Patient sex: F
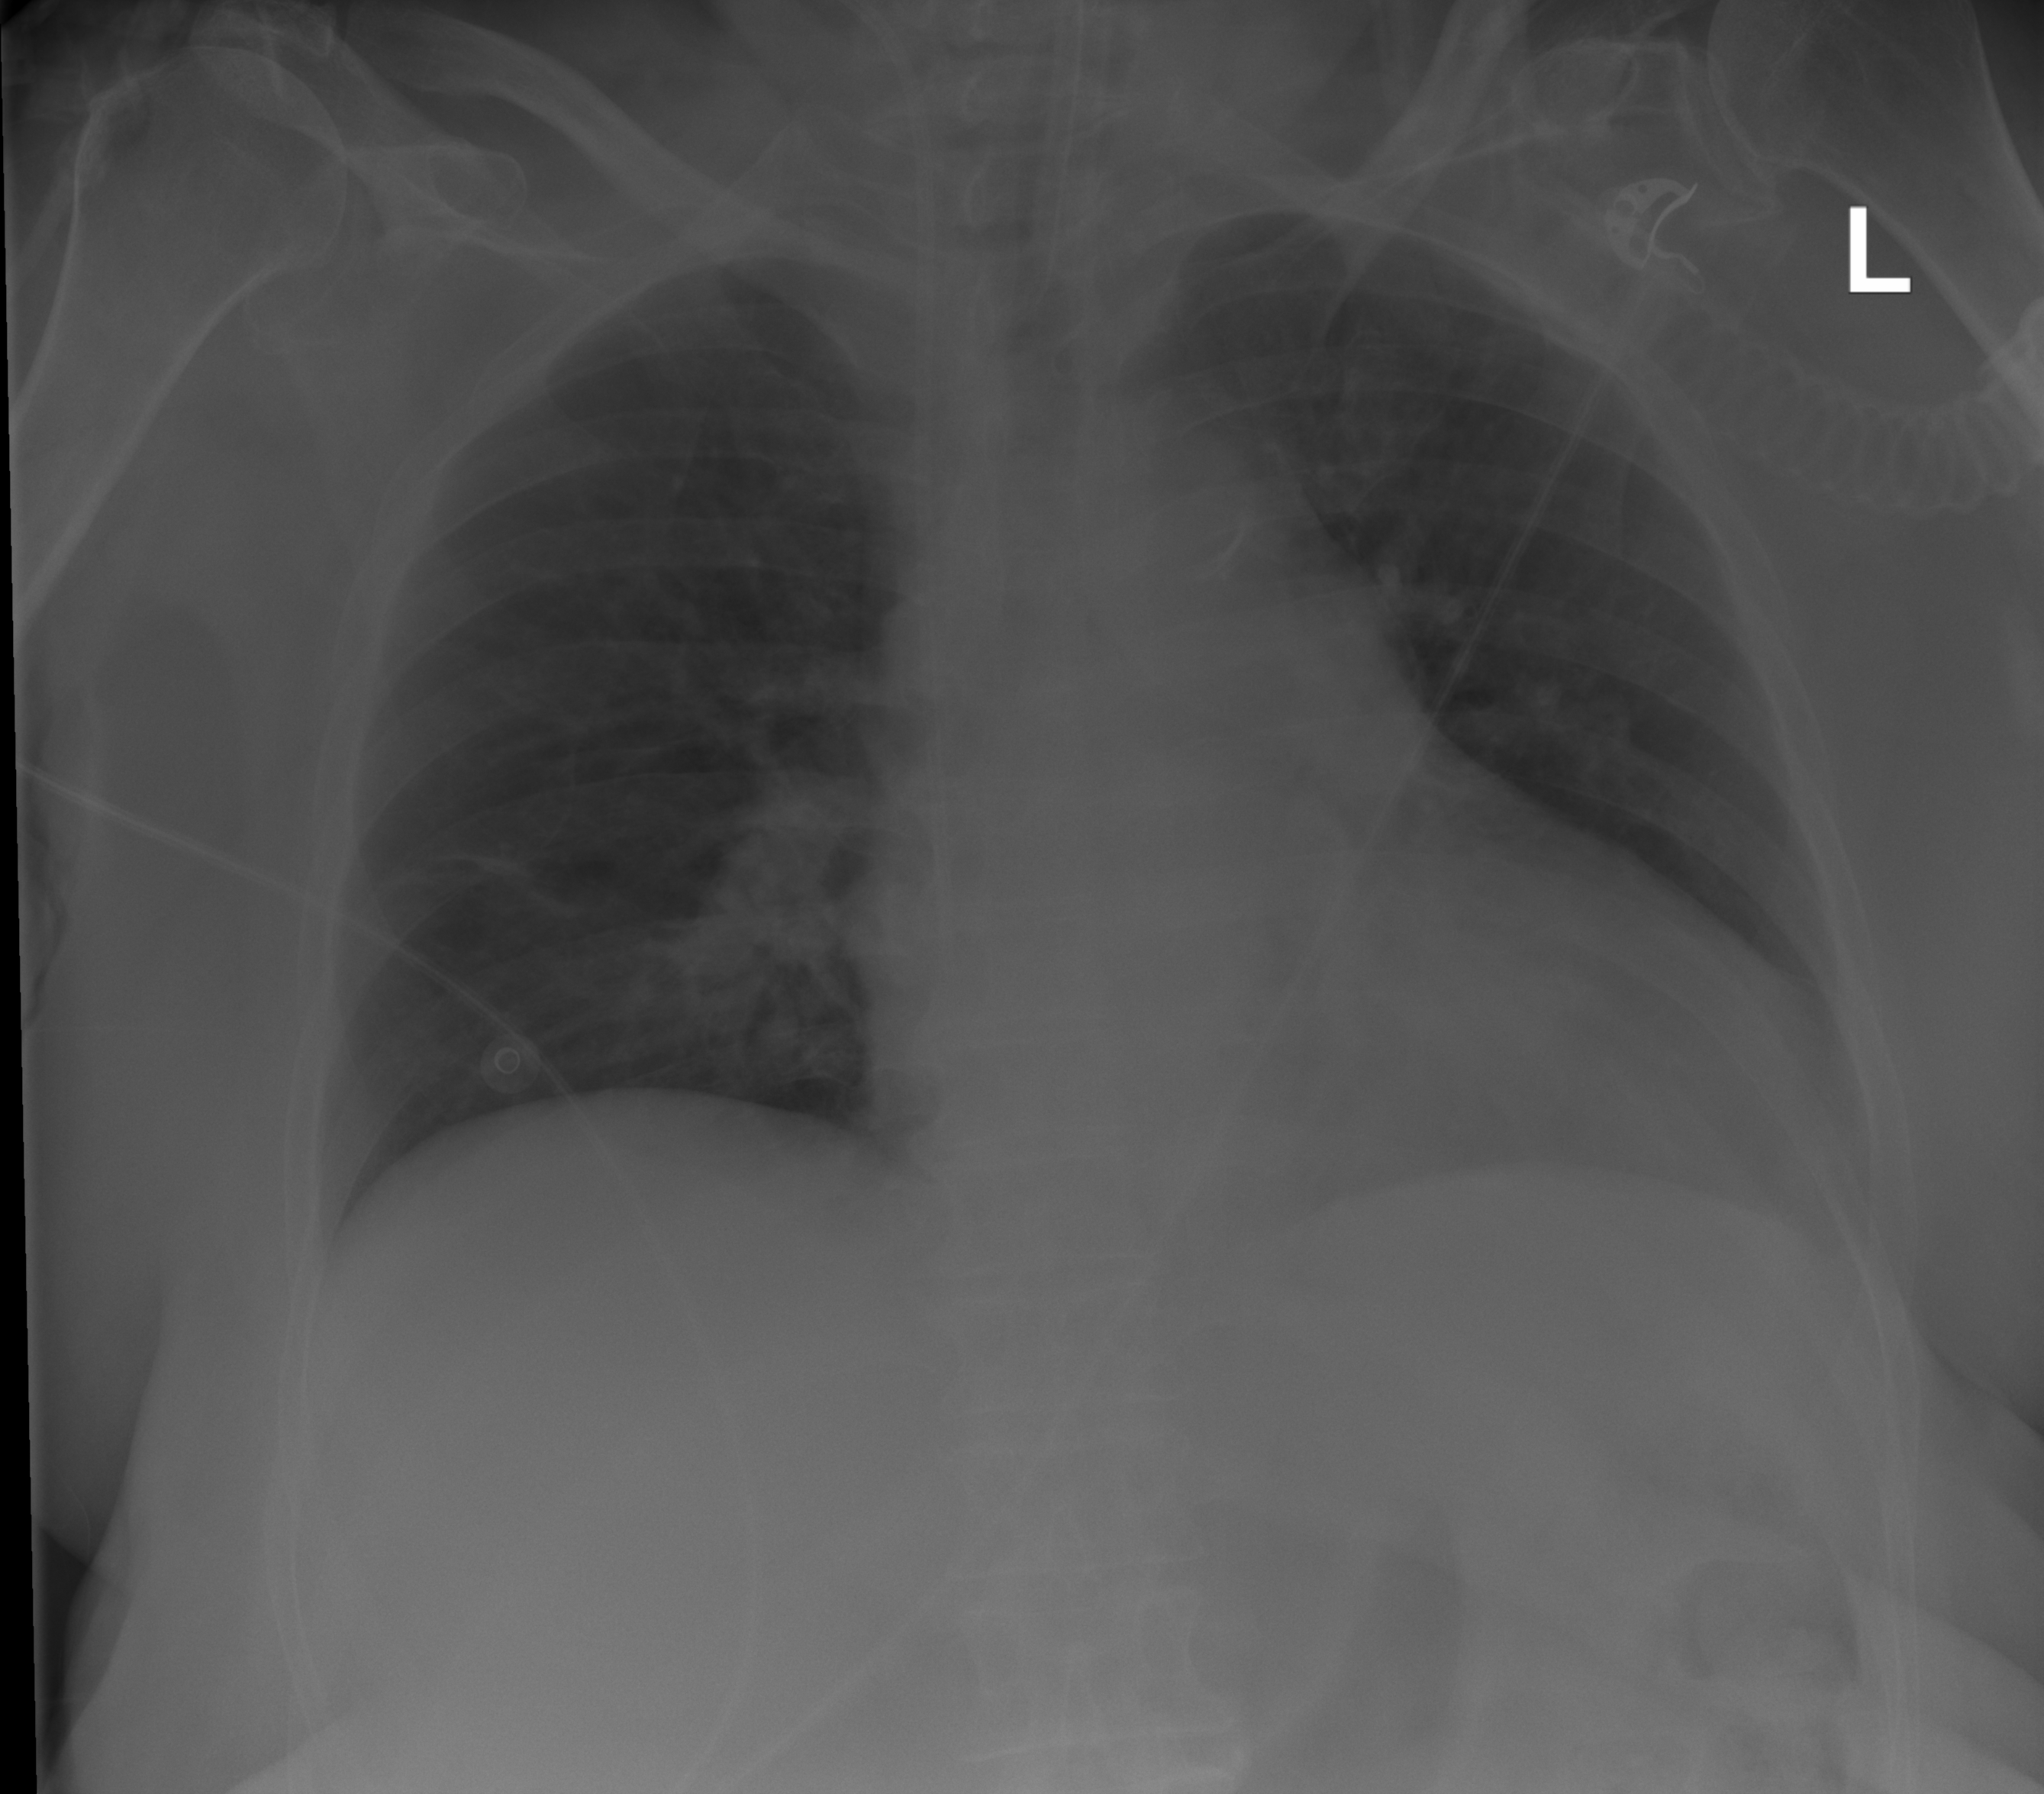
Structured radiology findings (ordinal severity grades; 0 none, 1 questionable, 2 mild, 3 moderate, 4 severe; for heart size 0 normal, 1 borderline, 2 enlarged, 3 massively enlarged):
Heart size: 2
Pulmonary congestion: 0
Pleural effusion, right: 0
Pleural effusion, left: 0
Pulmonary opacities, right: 0
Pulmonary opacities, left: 0
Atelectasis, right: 2
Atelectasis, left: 0